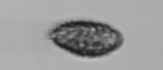
Label: Pseudochattonella_farcimen